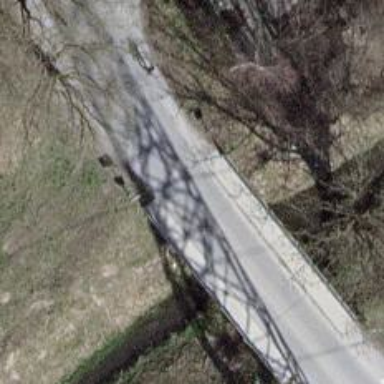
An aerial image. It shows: Unclassified road with asphalt surface running over bridge.